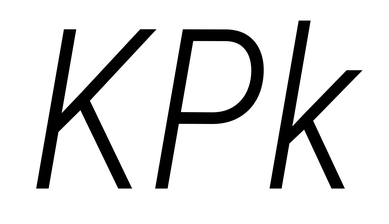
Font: Roboto-Italic_Condensed_Light_Italic